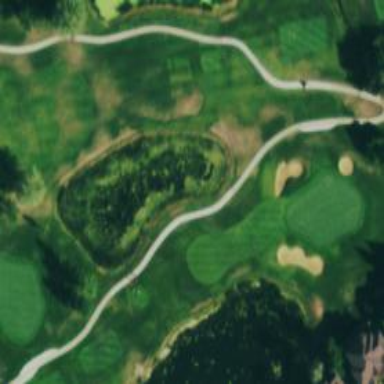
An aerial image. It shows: Picturesque scene of golf course with lateral water hazard.